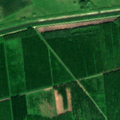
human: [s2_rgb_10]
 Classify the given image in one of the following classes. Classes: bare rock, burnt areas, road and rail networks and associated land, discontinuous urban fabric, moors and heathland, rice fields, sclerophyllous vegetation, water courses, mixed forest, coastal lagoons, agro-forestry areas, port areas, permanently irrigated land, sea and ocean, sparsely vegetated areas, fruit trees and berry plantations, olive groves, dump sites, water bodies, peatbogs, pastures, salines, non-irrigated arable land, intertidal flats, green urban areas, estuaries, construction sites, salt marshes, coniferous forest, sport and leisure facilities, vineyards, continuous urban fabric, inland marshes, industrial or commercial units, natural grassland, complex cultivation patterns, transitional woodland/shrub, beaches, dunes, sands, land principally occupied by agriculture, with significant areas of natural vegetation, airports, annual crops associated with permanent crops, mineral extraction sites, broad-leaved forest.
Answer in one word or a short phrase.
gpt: non-irrigated arable land, broad-leaved forest, transitional woodland/shrub, water courses